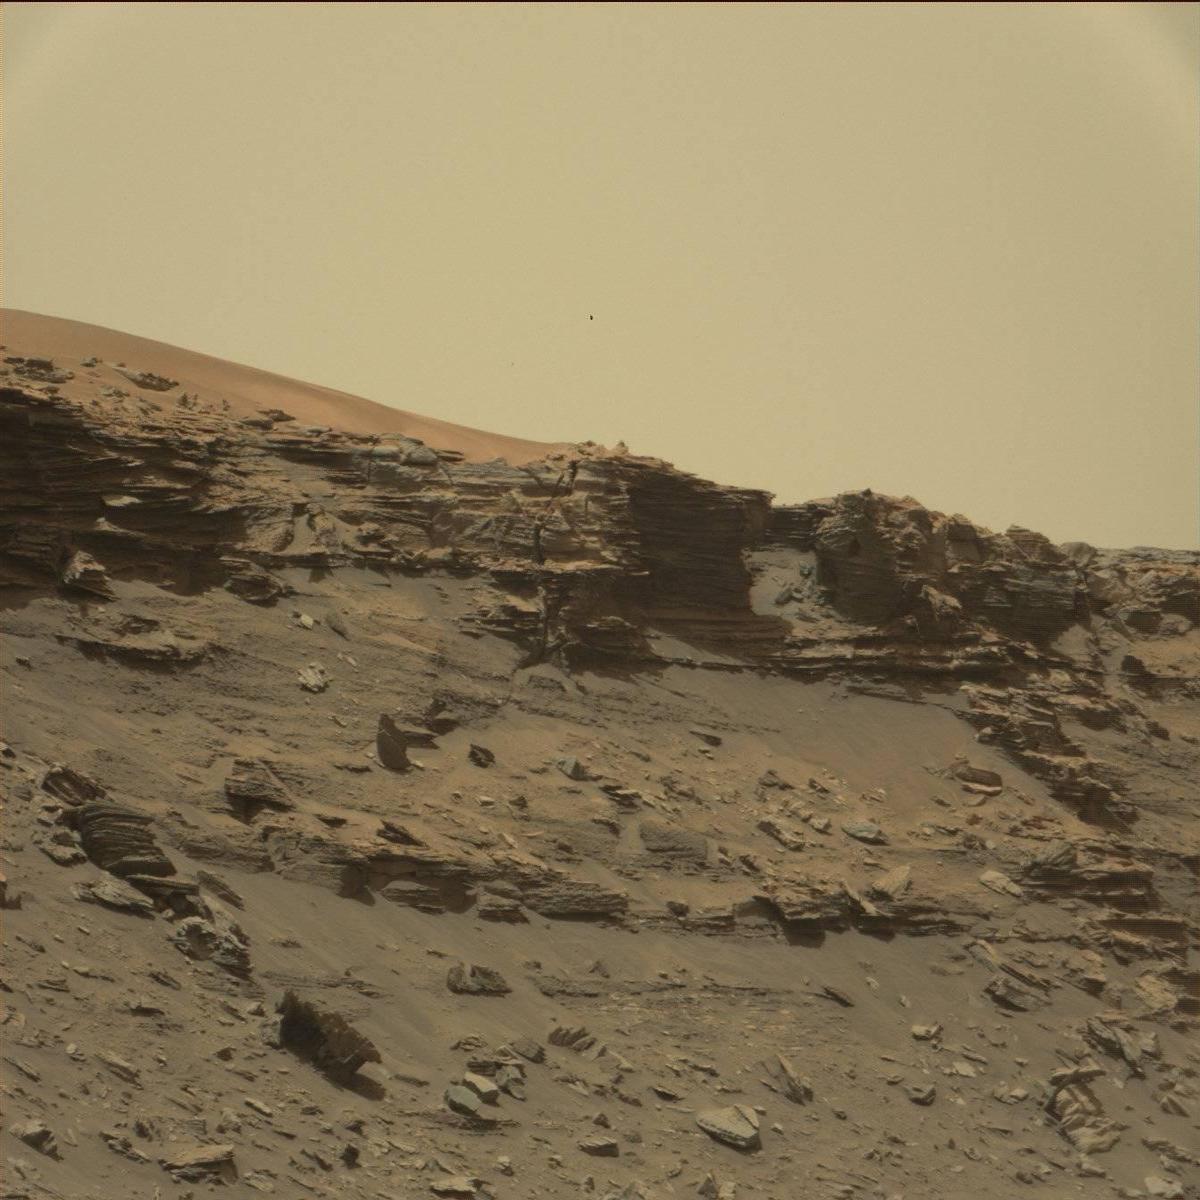
Terrain classes present: Bedrock, Sand / Soil, Sky